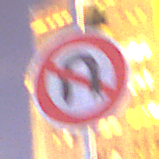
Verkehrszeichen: VerbotWenden
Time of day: Night
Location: Outdoor (Urban)
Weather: PartlyCloudy
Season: NotSpecified
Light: Natural